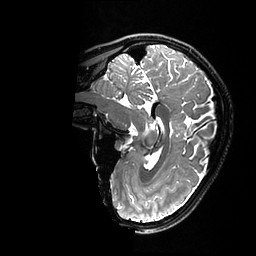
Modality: T2w
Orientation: sagittal
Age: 27
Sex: female
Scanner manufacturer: ge
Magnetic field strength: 3 T
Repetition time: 3.202 s
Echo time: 0.06582 s